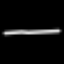
Label: line